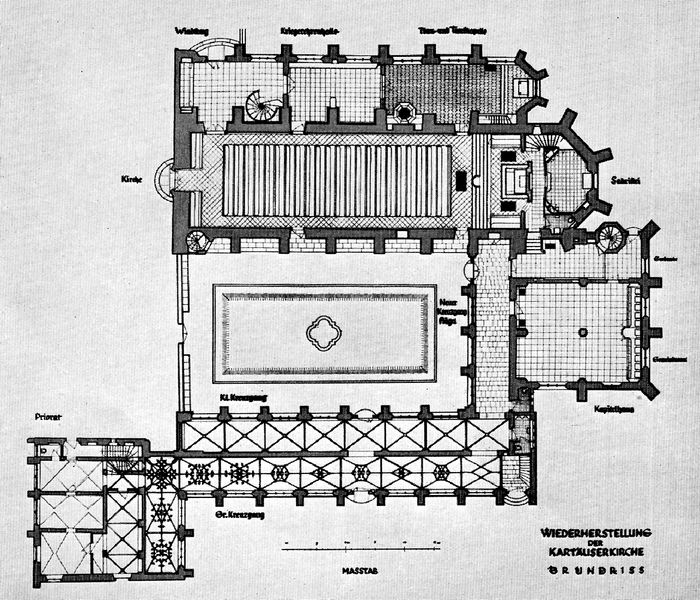
Titel: Kartäuserkirche St. Barbara in Köln
Standort: Köln (EU - D - NRW)
Schlagwörter: fenster, säulen, tür, architektur, kirche, hof, treppe, deutsch, halle, eingang, innenhof, gewölbe, kloster, rechteck, altar, kirchenschiff, chor, plan, bauen, grundriss, kreuzgang, massstab, bauplan, chaotisch, kirchenstuhl, kartäuserkirche, kreuzgänge, karthäuserkirche